Interaction volume radius: 5 \u00c5
Interaction volume height: 15 \u00c5
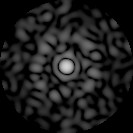
Disorder parameter: 0.878